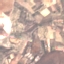
Land use / land cover: PermanentCrop